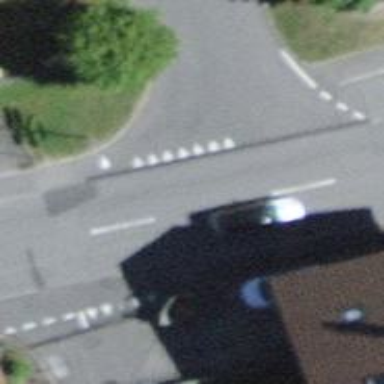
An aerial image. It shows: Road with "give way" sign.